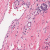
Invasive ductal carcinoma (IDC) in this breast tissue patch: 0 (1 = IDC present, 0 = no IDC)